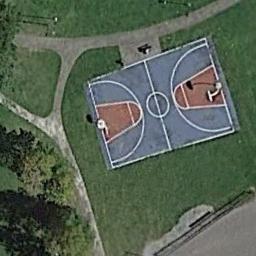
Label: basketball_court